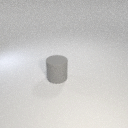
large gray rubber cylinder